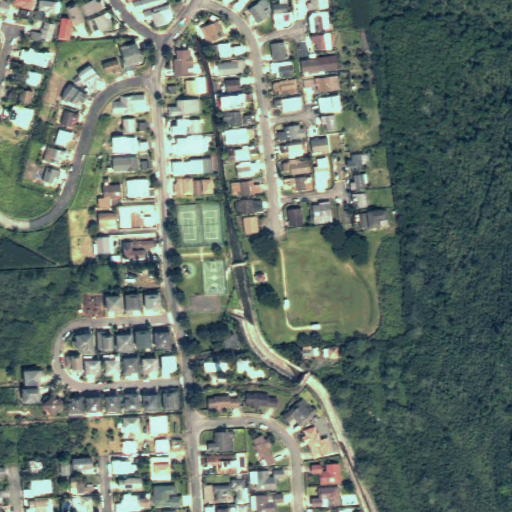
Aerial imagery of valley in Hawaii named Kuli‘ou‘ou Valley containing only unknown